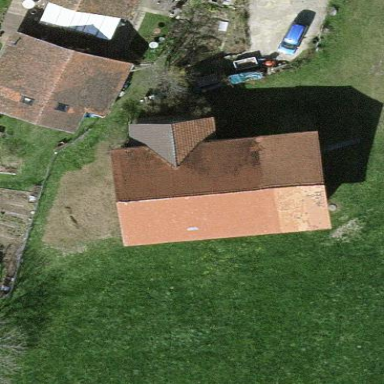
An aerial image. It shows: Rural barn.